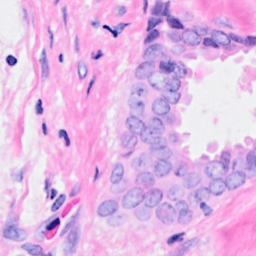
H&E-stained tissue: Breast